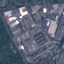
Land use / land cover: Industrial